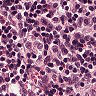
Metastatic tissue present: no